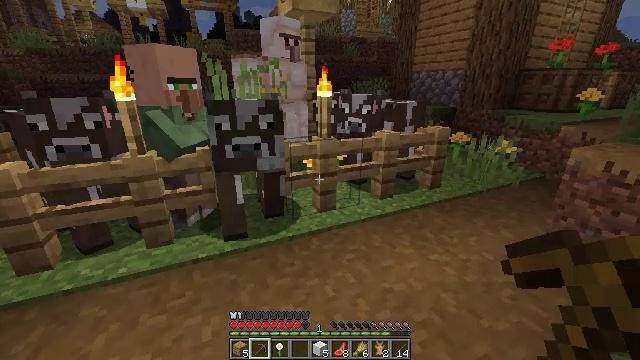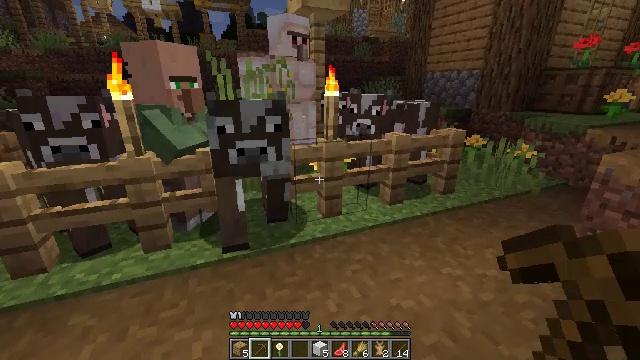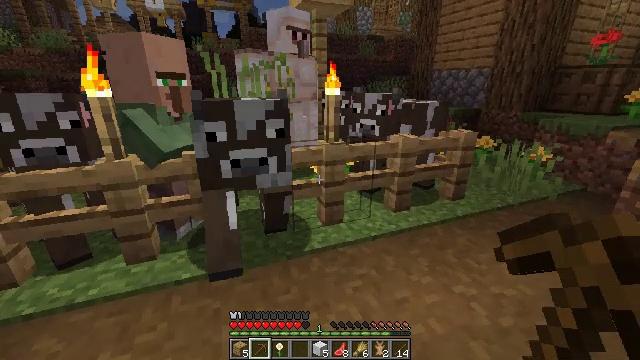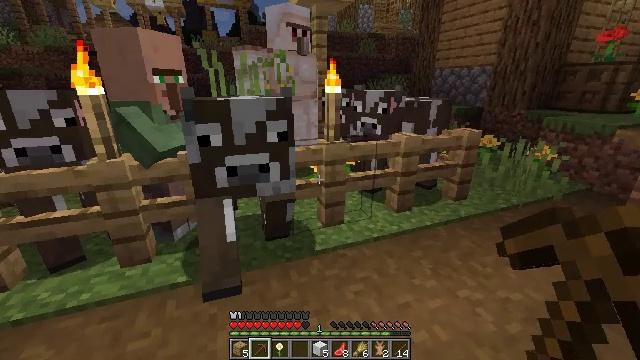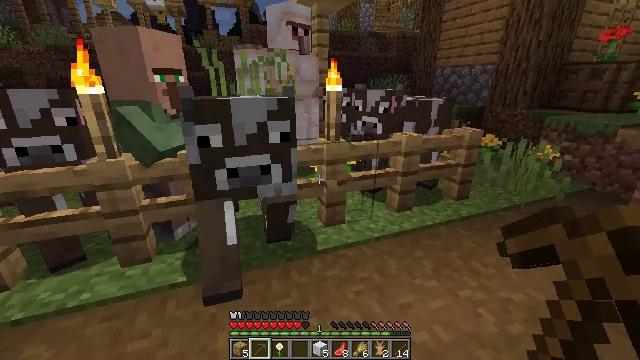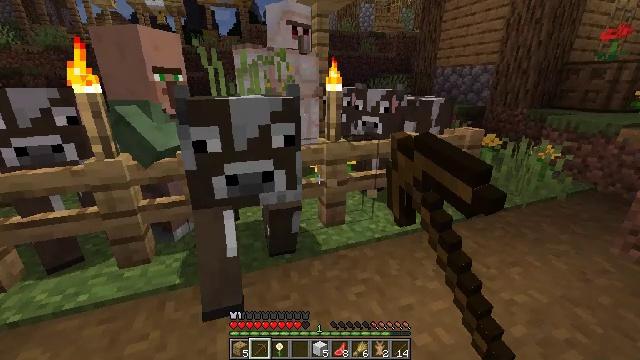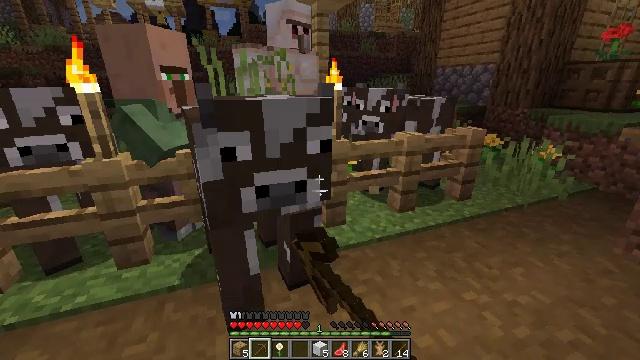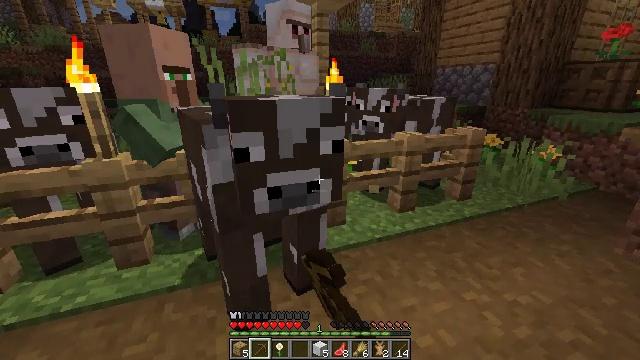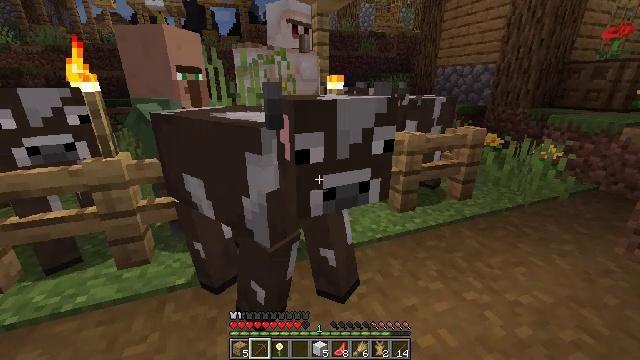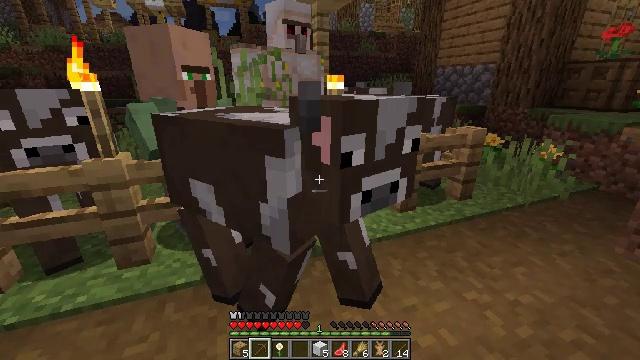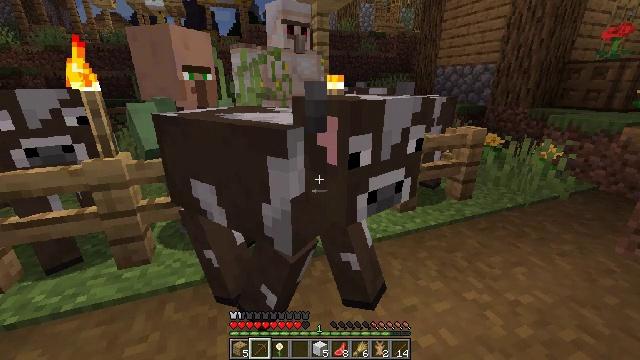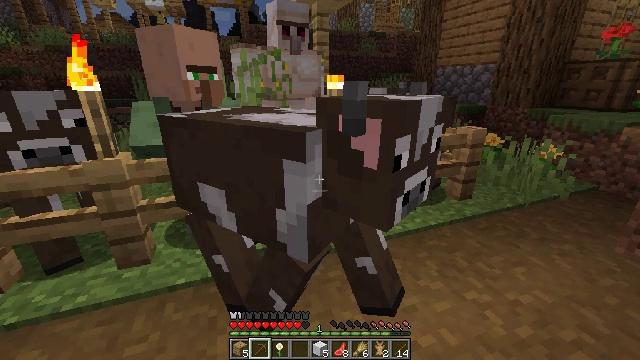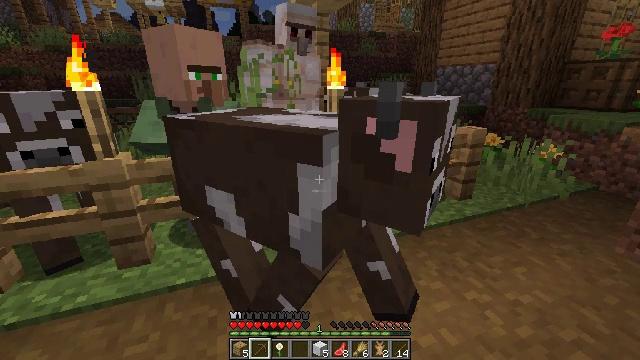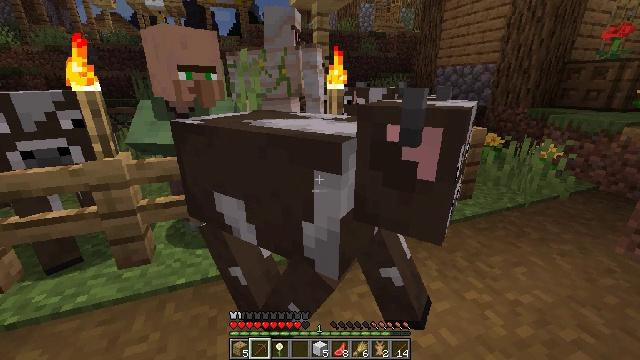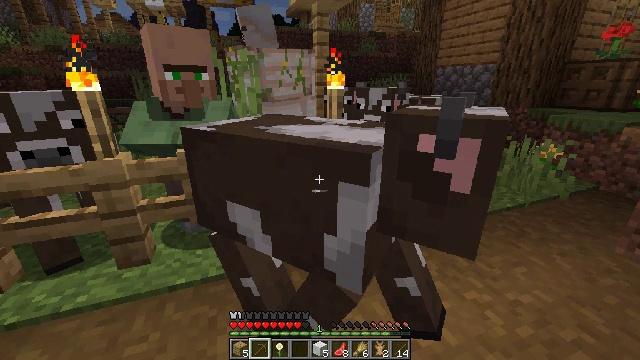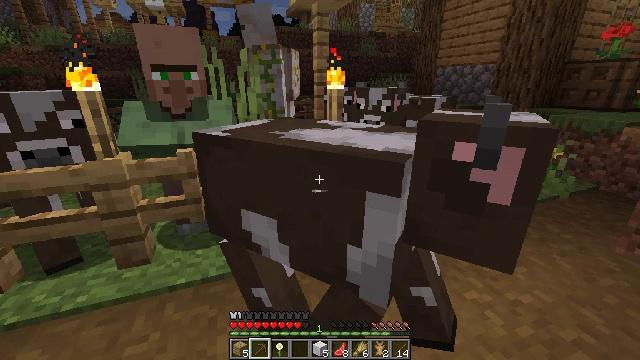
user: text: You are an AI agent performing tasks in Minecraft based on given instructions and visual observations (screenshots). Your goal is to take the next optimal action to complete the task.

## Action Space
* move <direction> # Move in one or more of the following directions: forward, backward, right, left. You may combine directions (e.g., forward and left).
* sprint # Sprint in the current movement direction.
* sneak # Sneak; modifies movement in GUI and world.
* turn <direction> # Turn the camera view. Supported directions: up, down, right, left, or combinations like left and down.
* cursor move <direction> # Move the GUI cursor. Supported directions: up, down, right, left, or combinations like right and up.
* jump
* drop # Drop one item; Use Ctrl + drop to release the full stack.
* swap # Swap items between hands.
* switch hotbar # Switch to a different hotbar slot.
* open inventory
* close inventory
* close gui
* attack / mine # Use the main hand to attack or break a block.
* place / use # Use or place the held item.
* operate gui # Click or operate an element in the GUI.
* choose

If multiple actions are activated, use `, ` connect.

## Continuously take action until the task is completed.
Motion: motion action
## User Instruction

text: Left-click to destroy the oak fence.
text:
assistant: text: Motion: move forward, turn left
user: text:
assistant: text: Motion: no_op
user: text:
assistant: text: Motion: no_op
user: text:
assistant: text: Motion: attack / mine
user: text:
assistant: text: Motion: attack / mine
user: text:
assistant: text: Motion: attack / mine
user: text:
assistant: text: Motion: attack / mine
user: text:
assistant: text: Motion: attack / mine
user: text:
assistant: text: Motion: attack / mine
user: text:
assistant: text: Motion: attack / mine
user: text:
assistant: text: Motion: attack / mine
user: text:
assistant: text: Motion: attack / mine
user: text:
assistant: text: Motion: attack / mine
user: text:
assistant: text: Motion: attack / mine
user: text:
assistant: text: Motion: attack / mine
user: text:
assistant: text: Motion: attack / mine
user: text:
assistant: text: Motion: attack / mine
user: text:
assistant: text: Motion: attack / mine
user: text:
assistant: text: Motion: attack / mine
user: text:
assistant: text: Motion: attack / mine
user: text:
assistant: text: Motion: attack / mine
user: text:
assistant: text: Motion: attack / mine
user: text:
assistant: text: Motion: attack / mine
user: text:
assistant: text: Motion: attack / mine
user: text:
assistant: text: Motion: attack / mine
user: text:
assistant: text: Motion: attack / mine
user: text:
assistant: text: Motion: attack / mine
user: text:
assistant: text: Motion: attack / mine
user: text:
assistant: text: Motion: attack / mine
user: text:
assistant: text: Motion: attack / mine